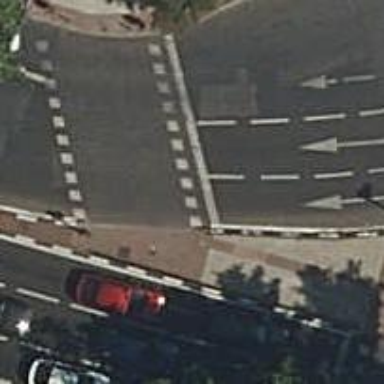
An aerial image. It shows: Road crossing with traffic signals.